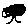
Label: tree